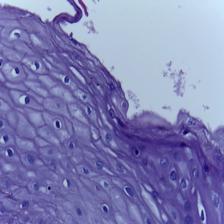
Diagnosis: Normal